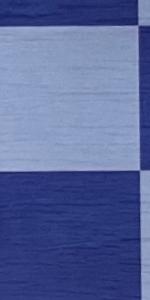
Label: Empty